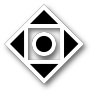
Cursor type: all_scroll
OS/theme: linux-adwaita
Variant: default